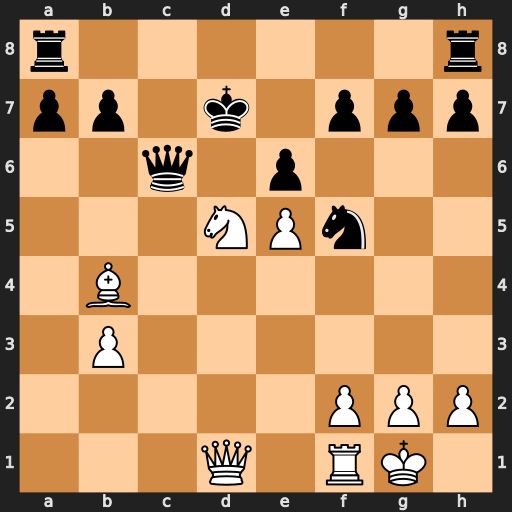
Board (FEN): r6r/pp1k1ppp/2q1p3/3NPn2/1B6/1P6/5PPP/3Q1RK1
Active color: w
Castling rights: -
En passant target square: -
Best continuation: Ne7+ Ke8 Nxc6